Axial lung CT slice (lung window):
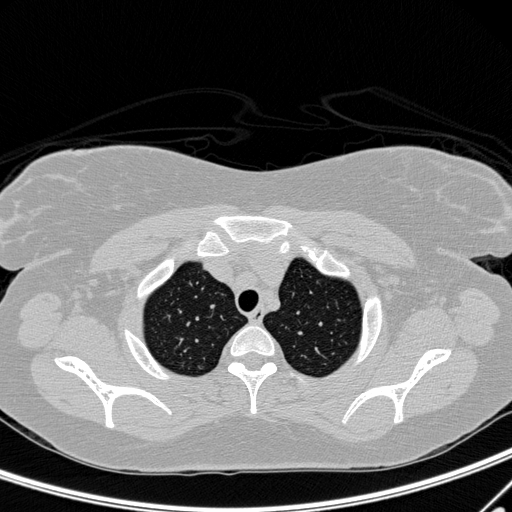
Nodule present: no